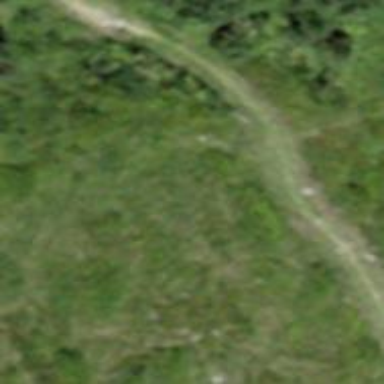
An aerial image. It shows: Rugged ground path that is impassable.